Aerial crown-view tile of a tropical tree (Barro Colorado Island, Panama), acquired 20250217:
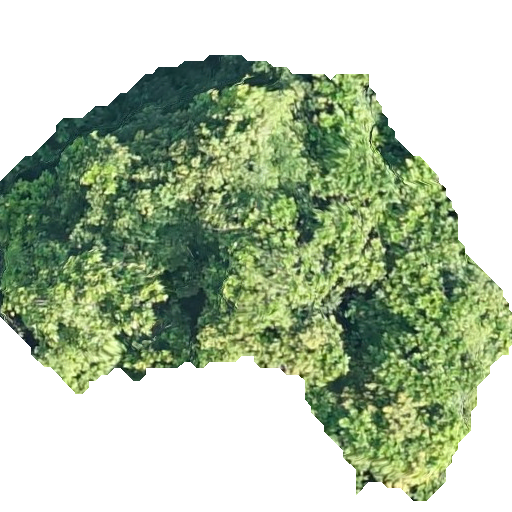
Species: Anacardium excelsum
GBIF accepted scientific name: Anacardium excelsum
Crown area: 209.497 m²